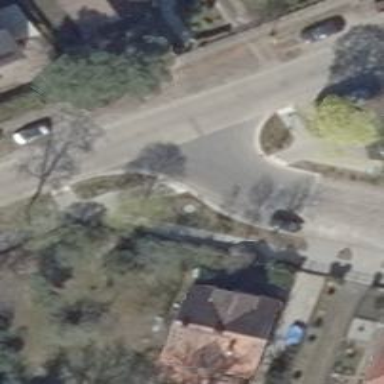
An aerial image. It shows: Residential road with asphalt surface. There are separate sidewalks on both sides.